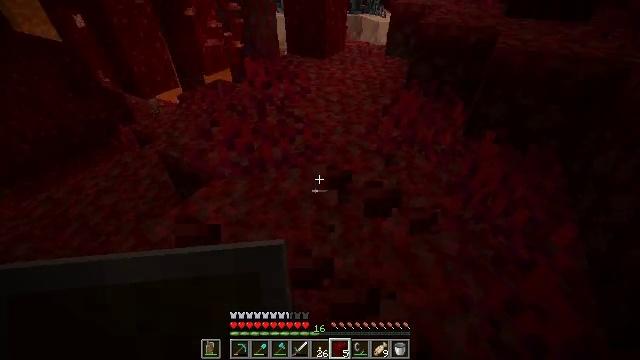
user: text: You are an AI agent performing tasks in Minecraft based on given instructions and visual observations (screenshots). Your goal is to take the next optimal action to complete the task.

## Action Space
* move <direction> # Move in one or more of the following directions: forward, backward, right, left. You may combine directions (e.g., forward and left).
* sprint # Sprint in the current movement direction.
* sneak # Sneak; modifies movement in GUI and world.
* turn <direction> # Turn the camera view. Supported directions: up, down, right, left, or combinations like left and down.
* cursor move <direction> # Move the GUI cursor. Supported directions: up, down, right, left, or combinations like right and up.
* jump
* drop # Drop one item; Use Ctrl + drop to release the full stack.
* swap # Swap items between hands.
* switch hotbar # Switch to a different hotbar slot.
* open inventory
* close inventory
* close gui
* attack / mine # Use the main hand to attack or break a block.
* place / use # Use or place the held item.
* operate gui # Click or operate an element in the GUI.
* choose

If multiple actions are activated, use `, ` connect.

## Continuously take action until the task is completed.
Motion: motion action
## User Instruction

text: Remove crimson fungus from its spot.
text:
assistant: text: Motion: no_op